高一 · 解析几何
函数 $y=\frac{4 x}{x^{2}+1}$ 的图象大致为 ( )
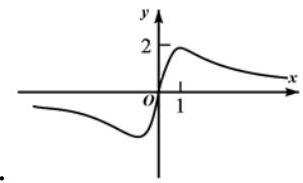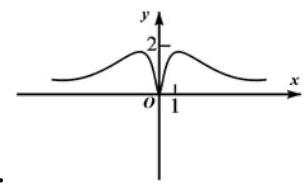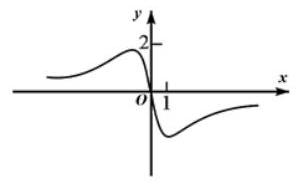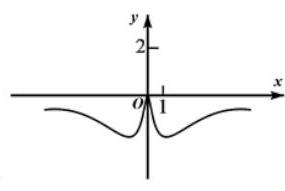
A.

C.

B.

D.

答案: A
解析: 由函数的解析式可得: $f(-x)=\frac{-4 x}{x^{2}+1}=-f(x)$,

则函数 $f(x)$ 为奇函数, 其图象关于坐标原点对称, $\mathrm{CD}$ 不符合题意;

当 $x=1$ 时, $y=\frac{4}{1+1}=2>0, \mathrm{~B}$ 不符合题意.
故答案为: A.

【分析】由题意首先确定函数的奇偶性, 然后考查函数在特殊点的函数值排除错误选项即可确定函数的图象.